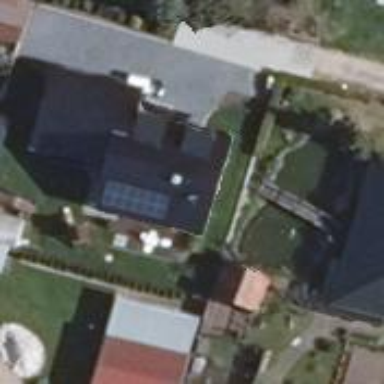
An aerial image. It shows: Simple house.